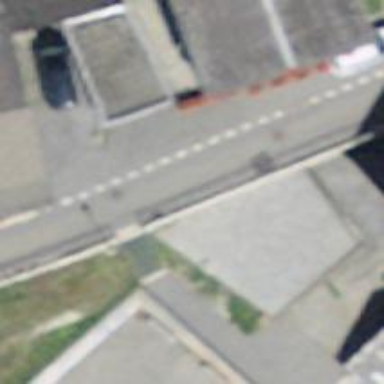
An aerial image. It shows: Road with steps.